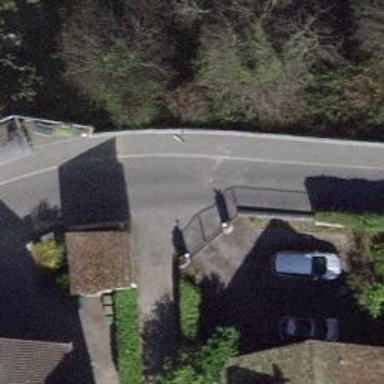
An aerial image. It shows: Residential road with asphalt surface and opposite cycleway.